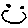
Label: smiley face